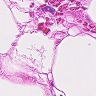
Metastatic tissue present: no